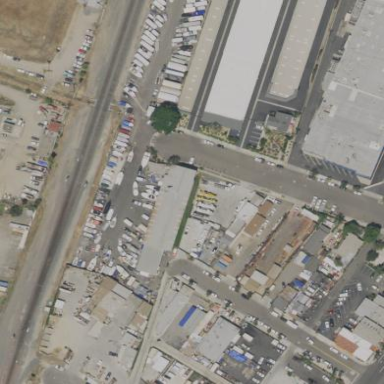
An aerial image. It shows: Commercial area.